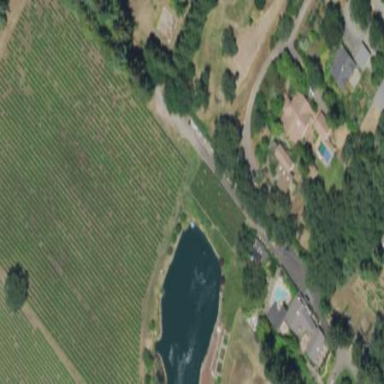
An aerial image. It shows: Vineyard where grapes are grown.